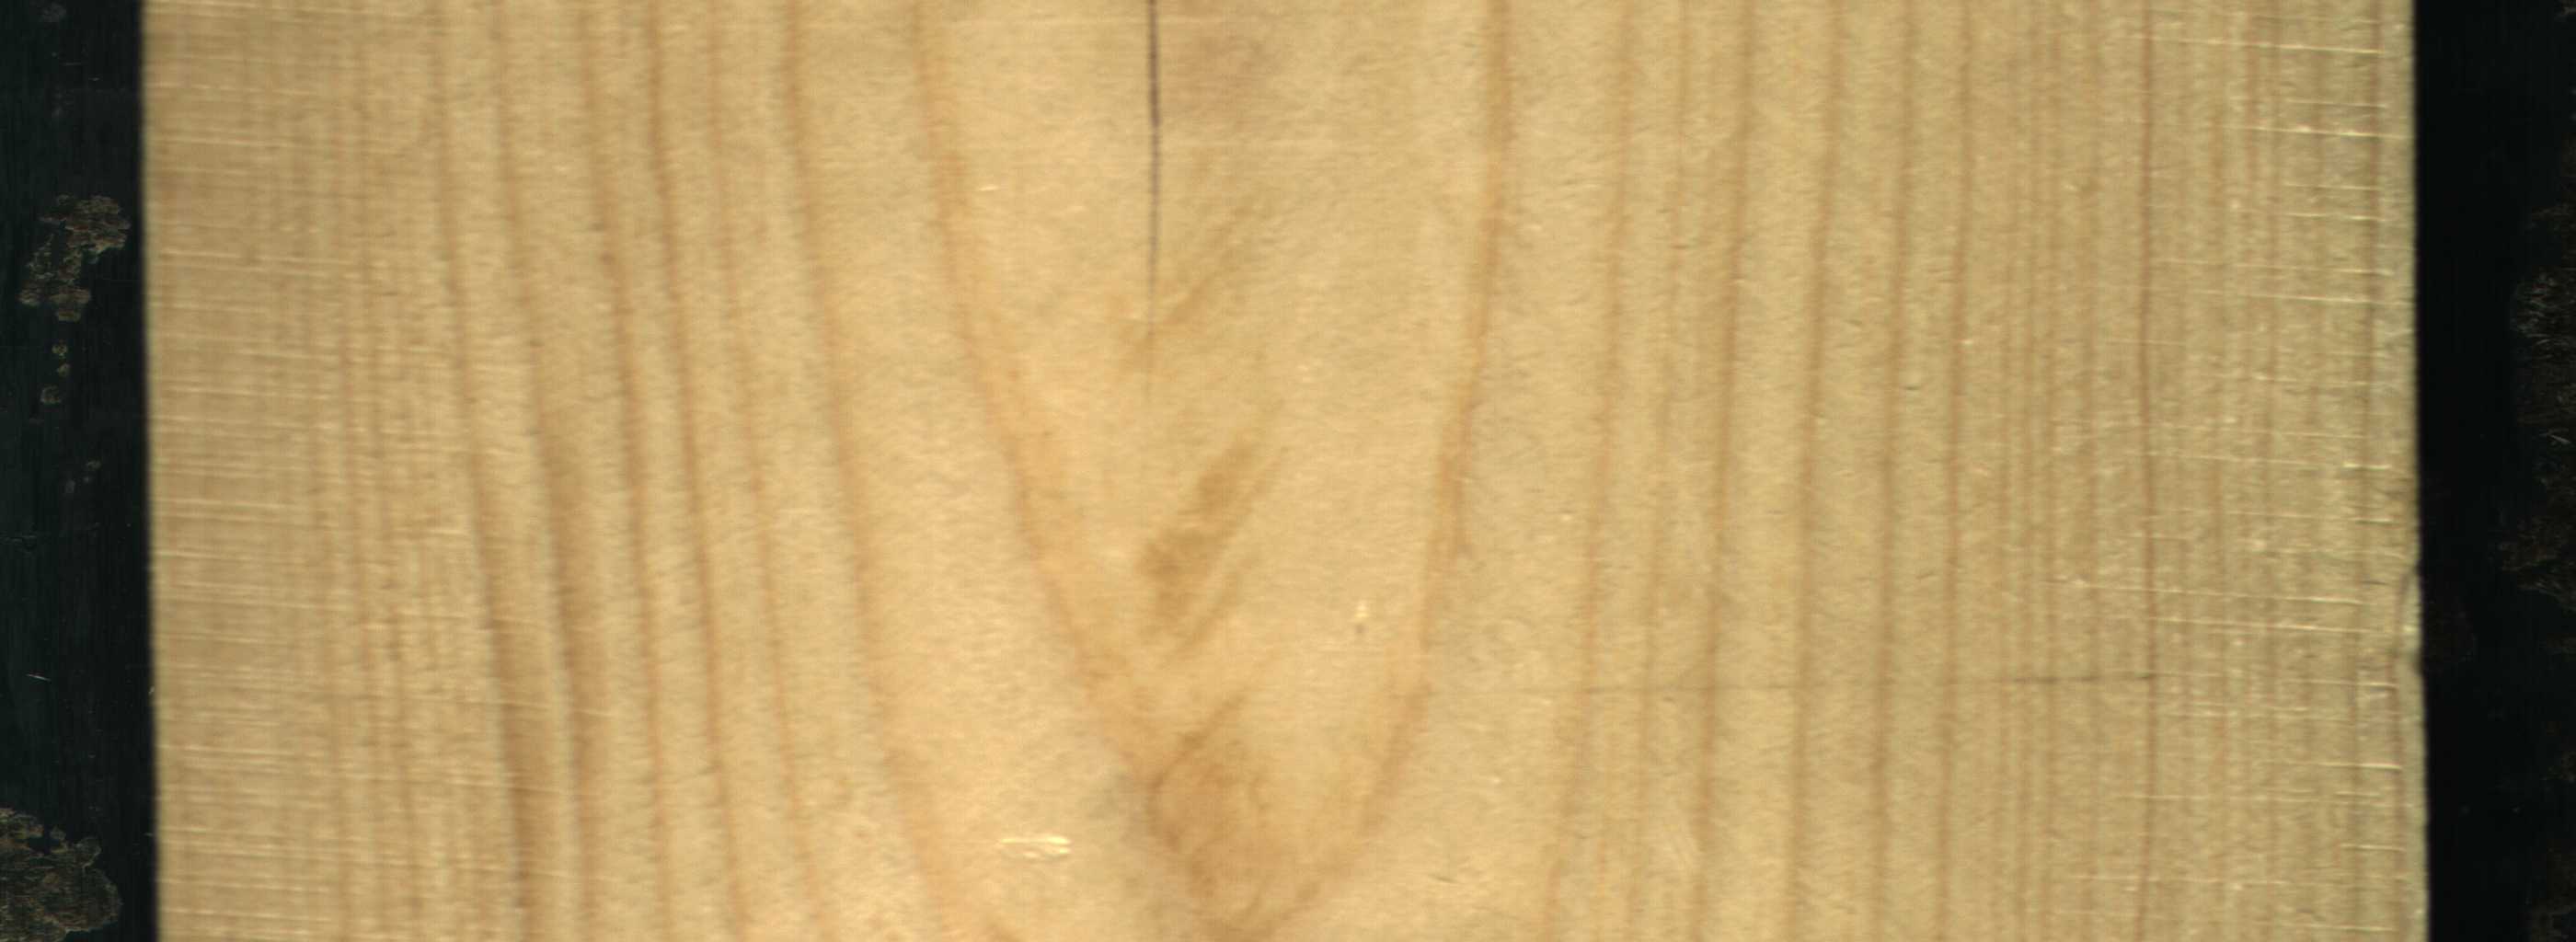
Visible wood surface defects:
Crack